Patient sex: F
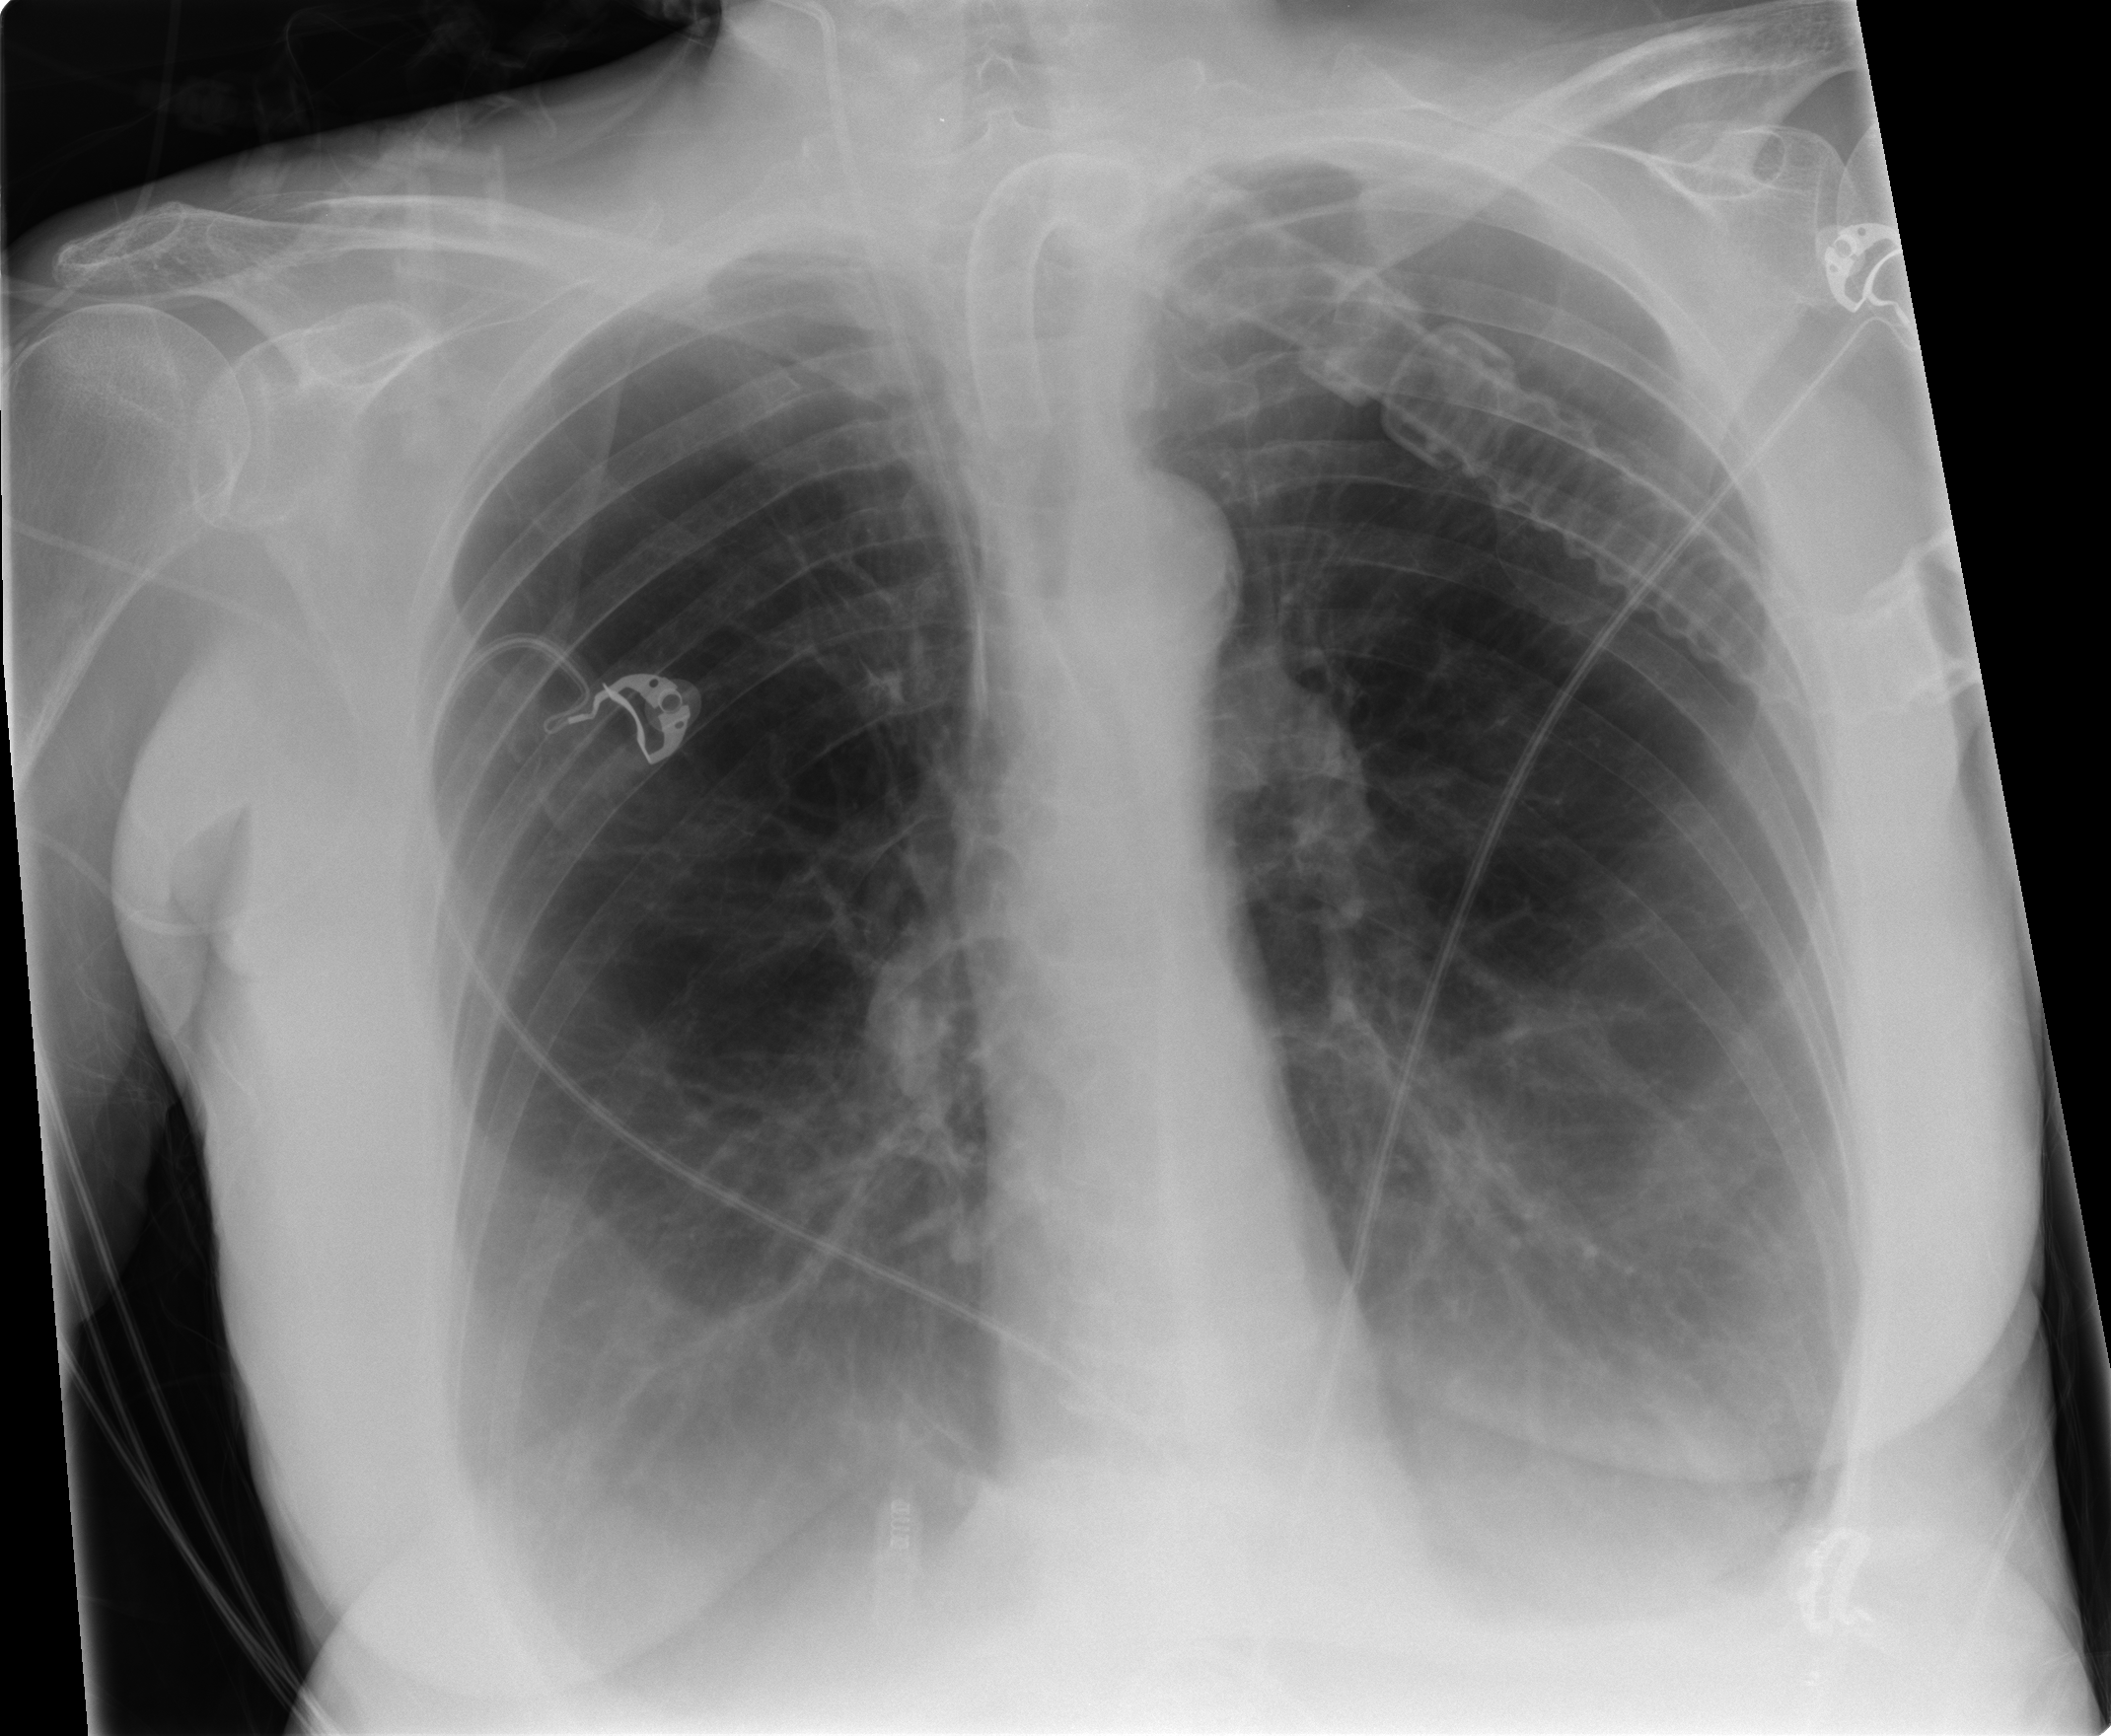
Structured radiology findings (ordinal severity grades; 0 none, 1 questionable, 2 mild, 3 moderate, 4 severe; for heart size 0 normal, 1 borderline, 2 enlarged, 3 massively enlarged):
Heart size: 0
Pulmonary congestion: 0
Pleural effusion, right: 2
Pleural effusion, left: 3
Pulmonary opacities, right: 0
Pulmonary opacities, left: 0
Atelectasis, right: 2
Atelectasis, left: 2